Question: This is my first experience developing the MVC app and I started with MVC 4, I have used my own template and maintained different directory structure as :

And referenced resources like :
'''
<img src="@Url.Content("~/Content/images/regionBase.gif")" style="width:80%;" onclick="" usemap="#regionMap" id="regionBase">
bundles.Add(new StyleBundle("~/Content/css").Include(
"~/Content/site.css",
"~/Content/jquery.bonsai.css",
"~/Content/tooltipster.css"));
bundles.Add(new ScriptBundle("~/bundles/jquery").Include(
"~/Scripts/jquery-1.8.2.js",
"~/Scripts/jquery.tooltipster.js",
"~/Scripts/jquery.bonsai.js",
"~/Scripts/imageMapResizer.js"
));
'''
Everything works well till its runs in visual studio, the moment I Publish(using Publish Method: File System) to the localhost build doesn't includes: images from Content folder, JS from the "Scripts" folder.
Not able to figure If I am missing any step, there is any other way to Deploy the MVC 4 project, beside the options mentioned under the Publish Tools.
Please enlighten me.
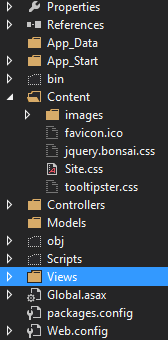
Answer: Right-click on each file that you want to deploy in solution explorer, then choose 'Include In Project'. then if you publish the project, the included file comes to publish folder.
You can prevent files to publish with same method and choose 'Exclude From Project'.